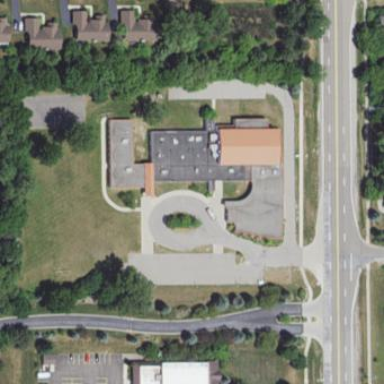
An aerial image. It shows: School building.